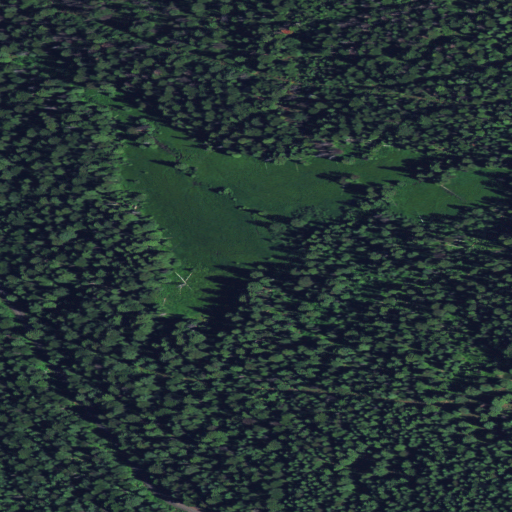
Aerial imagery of plain(s) in Idaho named Lost Meadows containing evergreen forest and woody wetlands